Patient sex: M
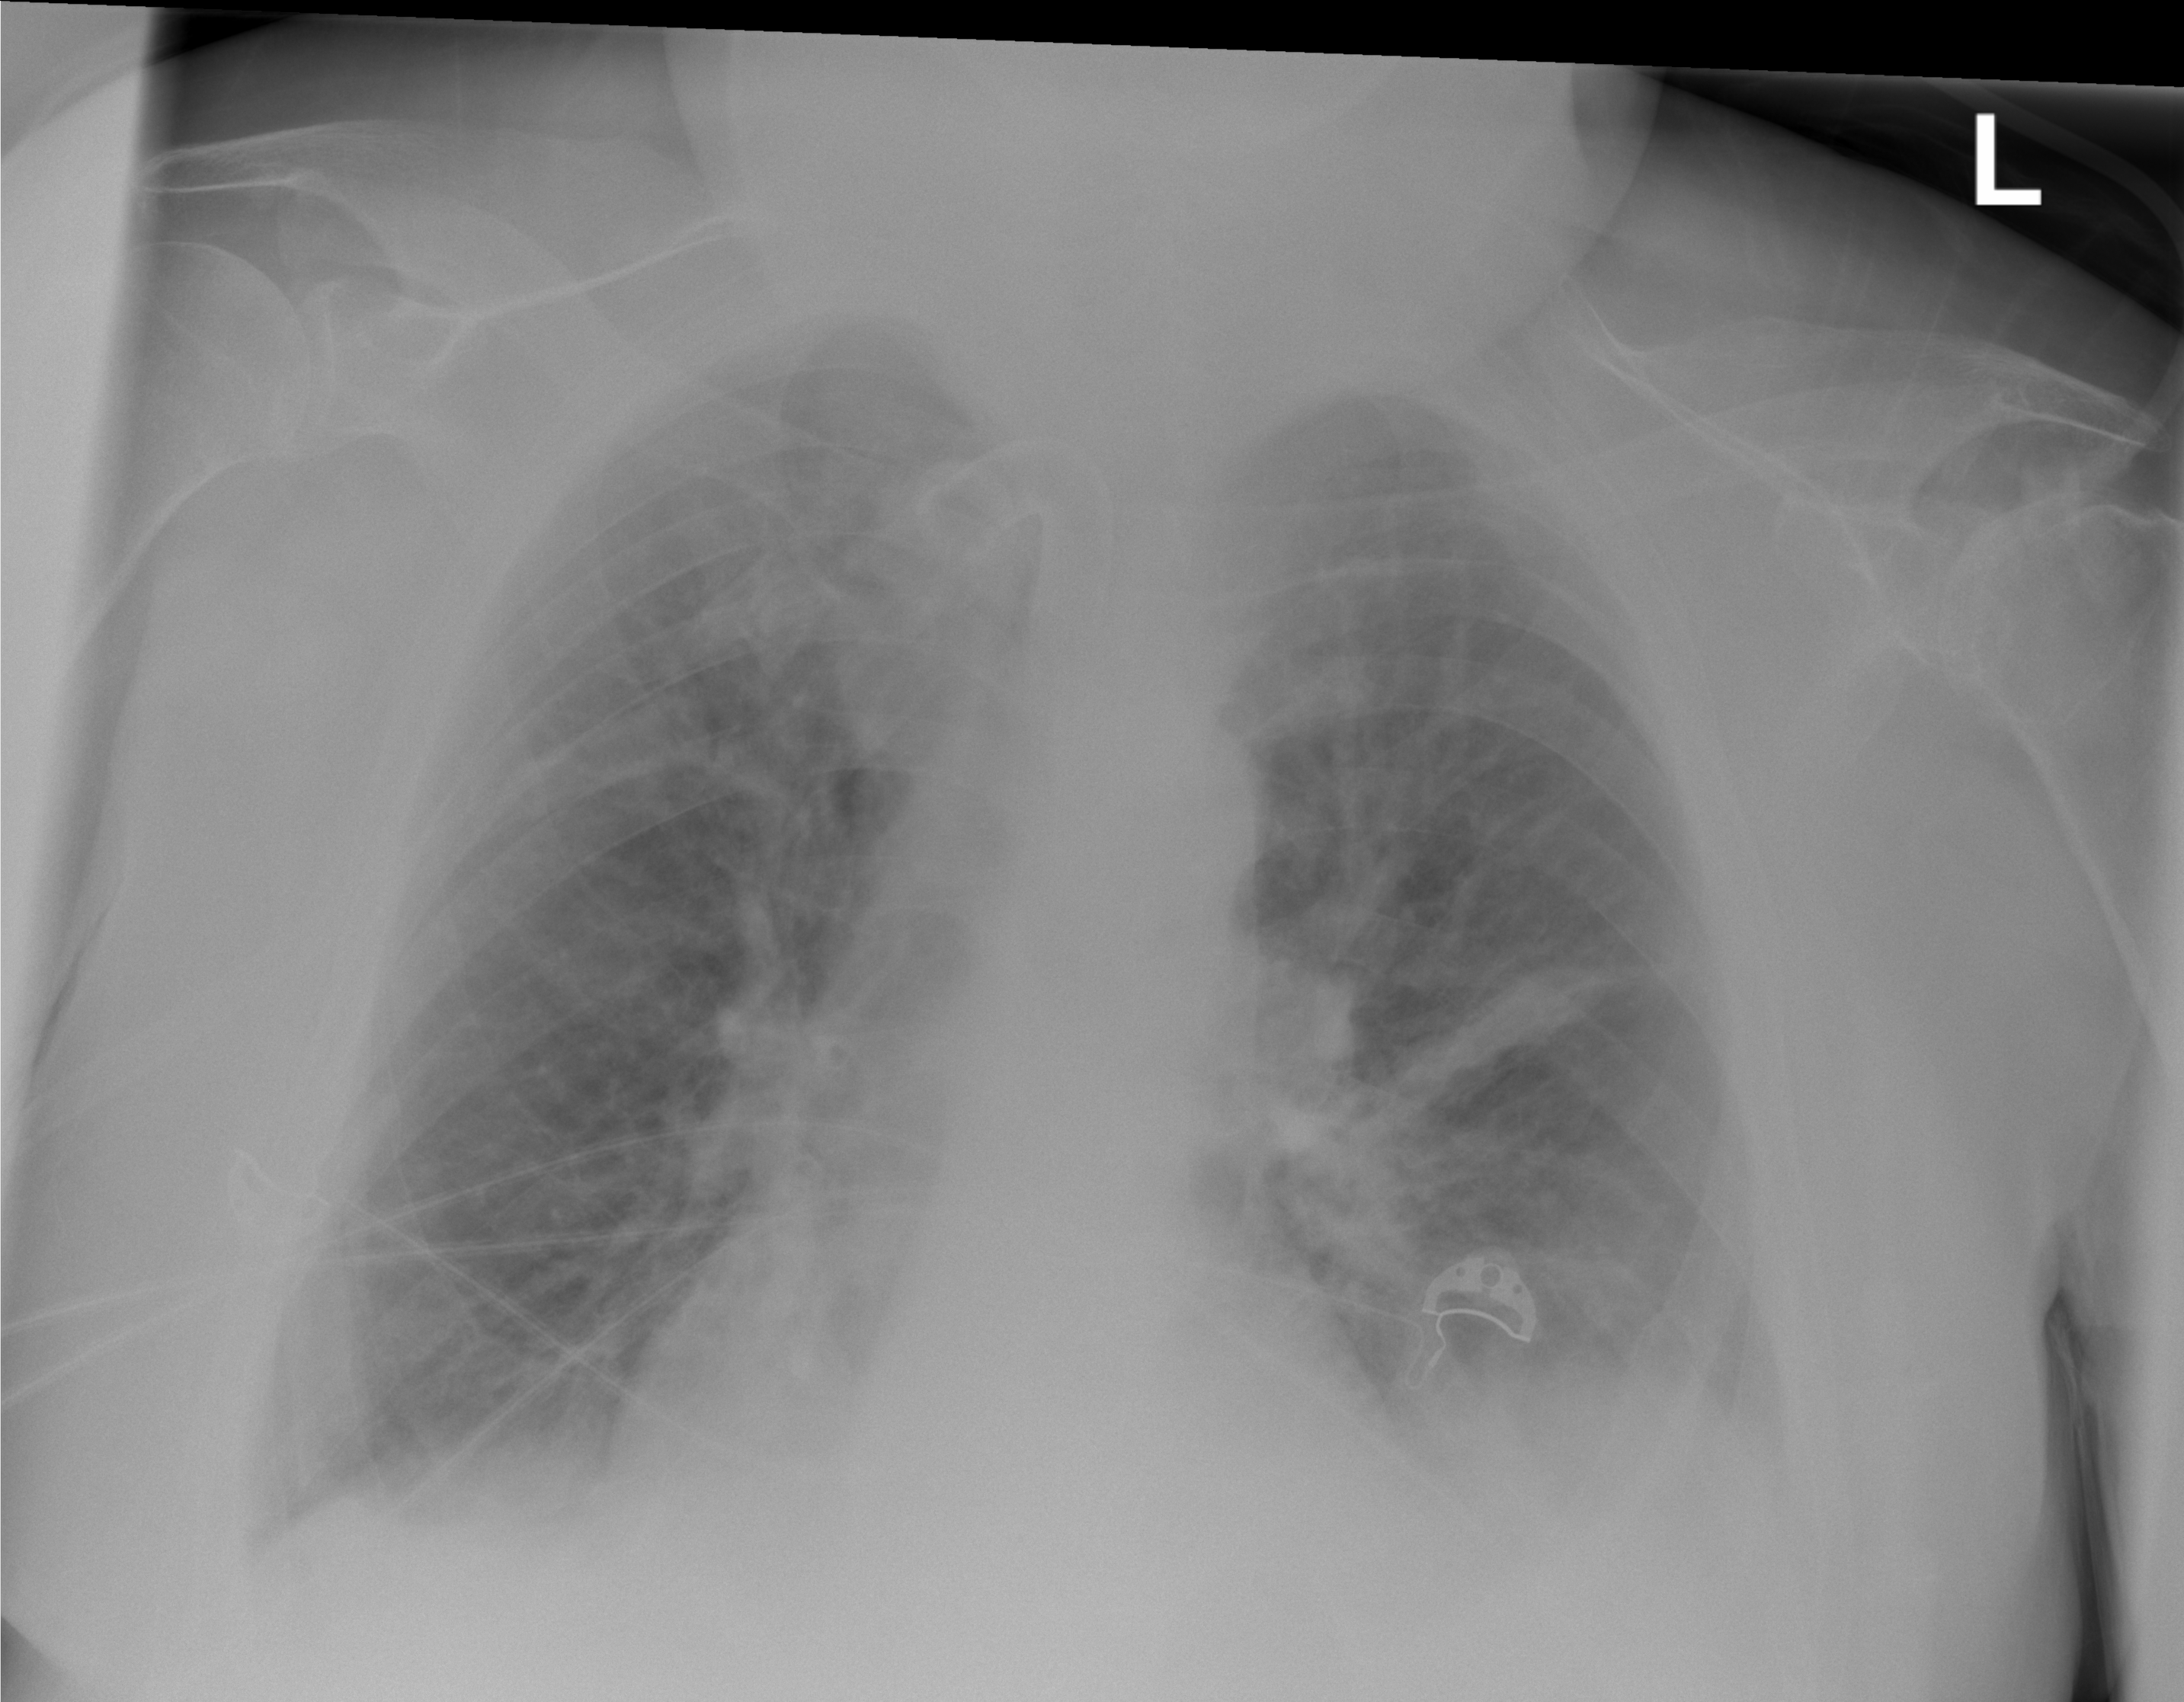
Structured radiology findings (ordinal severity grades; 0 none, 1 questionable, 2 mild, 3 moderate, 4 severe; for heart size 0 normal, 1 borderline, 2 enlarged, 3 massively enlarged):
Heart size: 0
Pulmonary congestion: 0
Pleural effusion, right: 0
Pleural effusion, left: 1
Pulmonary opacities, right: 0
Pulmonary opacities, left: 0
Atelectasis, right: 1
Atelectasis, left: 2